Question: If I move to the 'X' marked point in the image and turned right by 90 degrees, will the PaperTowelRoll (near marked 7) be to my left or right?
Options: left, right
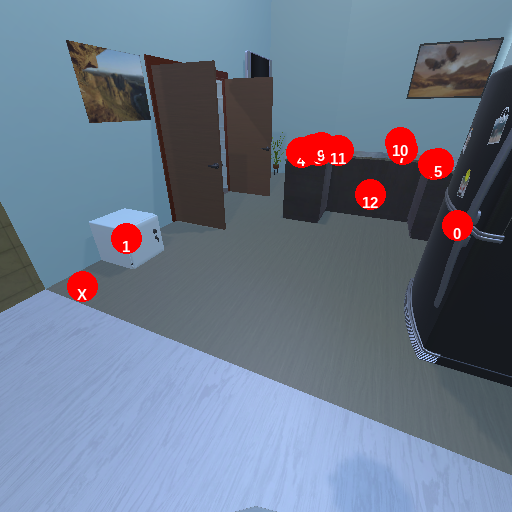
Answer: left